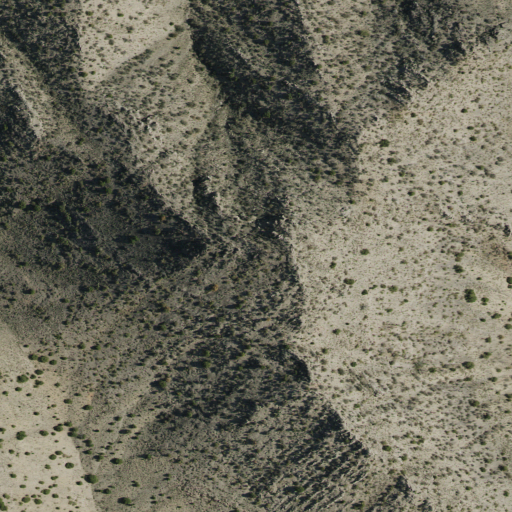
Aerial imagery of mountains in Utah named Dugway Range containing only shrub